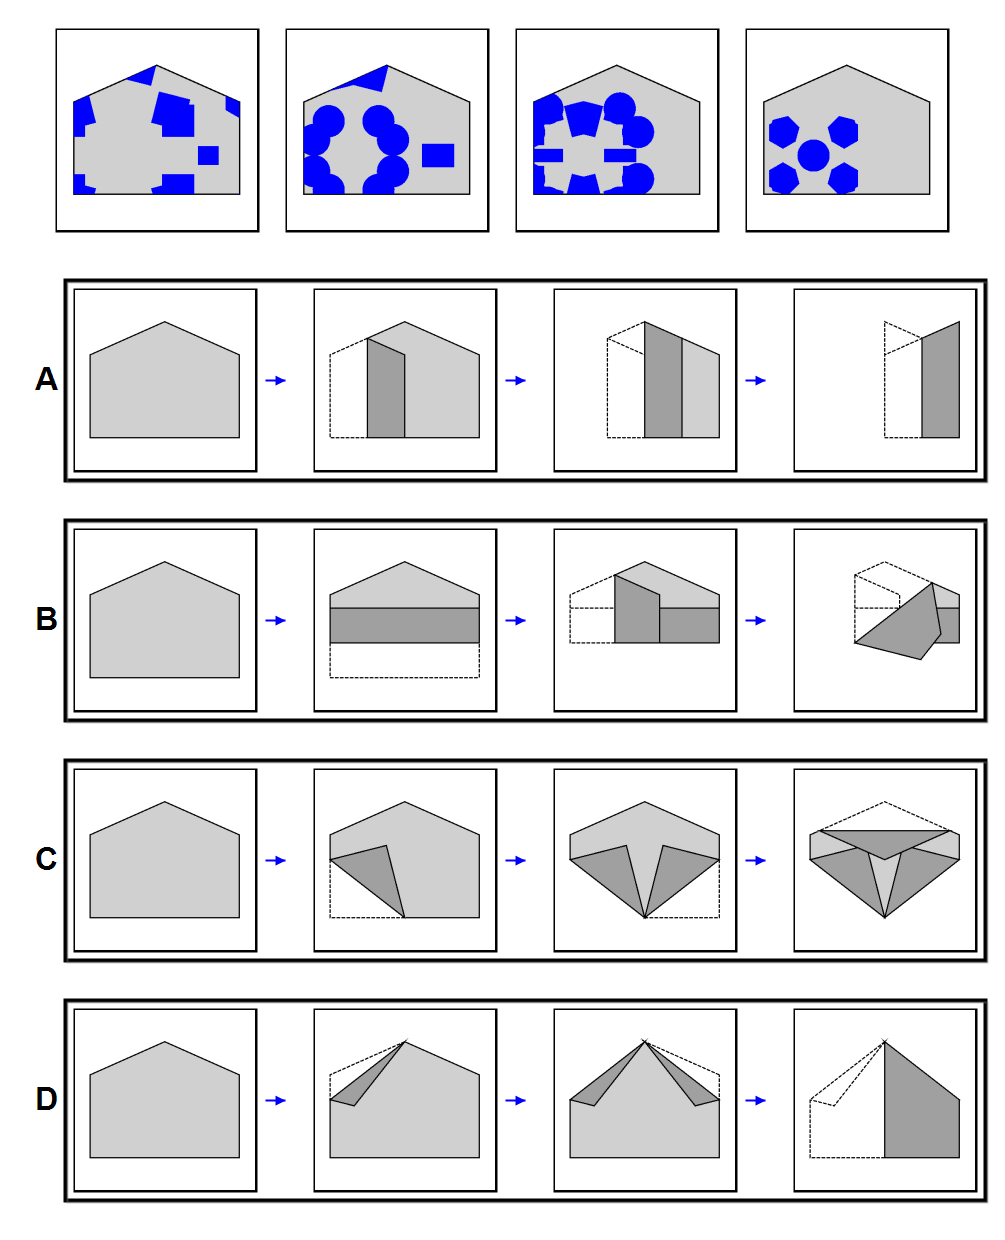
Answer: B